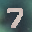
Label: 7